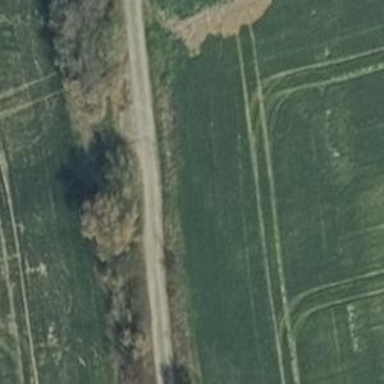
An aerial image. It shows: Gravel track with grade 2 quality.